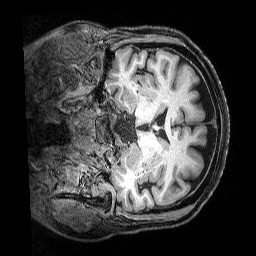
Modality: T1w
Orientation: coronal
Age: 69
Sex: female
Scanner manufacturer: siemens
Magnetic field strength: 3 T
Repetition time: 2.5 s
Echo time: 0.00369 s